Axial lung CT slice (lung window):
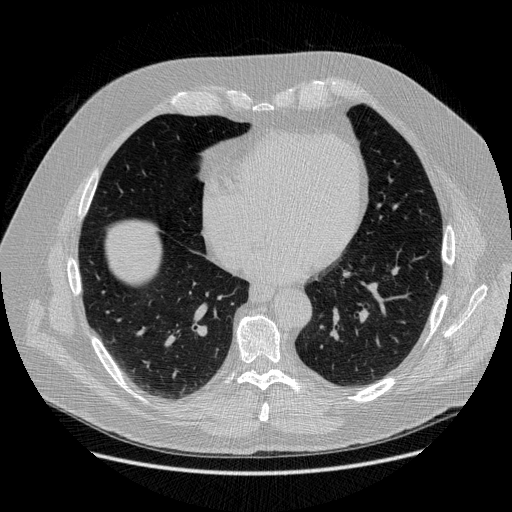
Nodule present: no